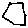
Label: hexagon